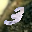
Label: 3